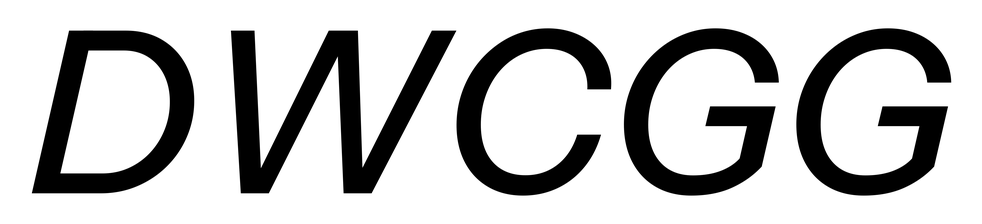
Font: InstrumentSans-Italic_Medium_Italic